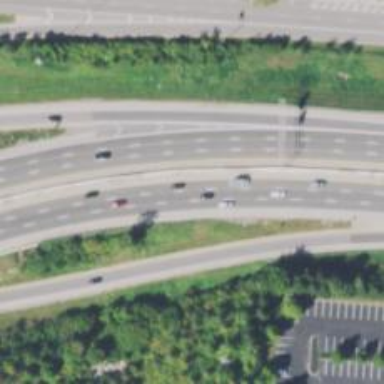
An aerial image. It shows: Motorway with asphalt surface and embankment.